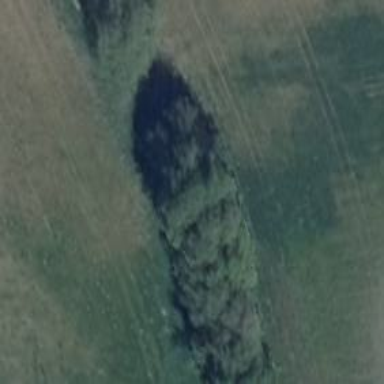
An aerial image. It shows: Row of trees in natural setting.